【题型】解答题　【知识点】平面几何　【难度】easy
如图, 半圆 $O$ 的直径 $AB = 10$, 点 $C$ 在半圆 $O$ 上, $BC = 6$, $CH \perp AB$, 垂足为点 $H$, 点 $D$ 是弧 $AC$ 上一点。

(1) 若点 $D$ 是弧 $AB$ 的中点, 求 $\tan \angle DOC$ 的值；

(2) 连接 $BD$ 交线段 $OC$ 于点 $E$, 交 $CH$ 于点 $F$, 设 $OE = m$。

\textcircled{\scriptsize 1} 用含 $m$ 的代数式表示线段 $CF$ 的长；

\textcircled{\scriptsize 2} 分别以点 $O$ 为圆心 $OE$ 为半径, 点 $C$ 为圆心 $CF$ 为半径作圆, 当这两个圆相交时, 求 $m$ 取值范围。
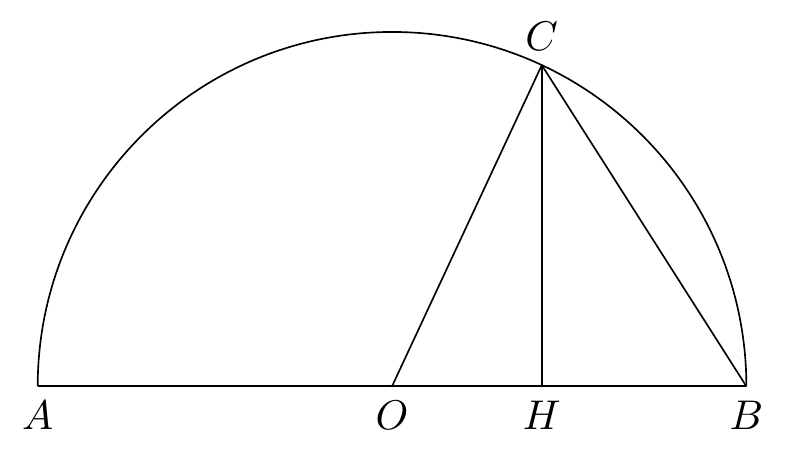
【解答】
解：(1) 连接 $DO$,

$\because$ 点 $D$ 是弧 $AB$ 的中点, $AB$ 是直径,

$\therefore OD \perp AB$,

$\because \angle CHB = \angle DOB = 90^\circ$, $OD // CH$,

$\therefore \angle DOC = \angle OCH$,

过点 $O$ 作 $OM \perp BC$, 垂足为点 $M$,

由垂径定理, $BM = \frac{1}{2} BC = 3$,

在 $\text{Rt}\triangle BOM$ 中, $BM = 3$, $OM = 4$, $OB = 5$,

$\therefore \sin \angle OBC = \frac{4}{5}$, $\cos \angle OBC = \frac{3}{5}$,

在 $\text{Rt}\triangle BCH$ 中, $CH = BC \cdot \sin \angle OBC = \frac{24}{5}$,

$\therefore BH = BC \cdot \cos \angle OBC = \frac{18}{5}$, $OH = OB - BH = \frac{7}{5}$,

$\therefore \tan \angle DOC = \tan \angle OCH = \frac{OH}{CH} = \frac{7}{24}$；

(2) \textcircled{\scriptsize 1} 作 $HG // OC$ 交 $BD$ 于点 $G$,

得 $\frac{GH}{OE} = \frac{BH}{BO} = \frac{18}{25}$, $GH = \frac{18}{25}m$,

又 $\because HG // OC$,

$\frac{CF}{CH} = \frac{GH}{OH} = \frac{18m}{35}$,

$\therefore CF = \frac{600 - 120m}{125 - 7m}$；

\textcircled{\scriptsize 2} 设 $\odot O$ 的半径 $OE = m$, $\odot C$ 的半径 $CF = \frac{600 - 120m}{125 - 7m}$, 圆心距 $OC = 5$,

当两圆内切时, $\left| m - \frac{600 - 120m}{125 - 7m} \right| = 5$,

由于 $0 < m < 5$, $0 < \frac{600 - 120m}{125 - 7m} < 5$,

所以两圆不可能内切。

当两圆外切时, $m + \frac{600 - 120m}{125 - 7m} = 5$,

解得 $m_1 = \frac{5}{7}$, $m_2 = 5$,

所以当两圆相交时, $\frac{5}{7} < m < 5$。

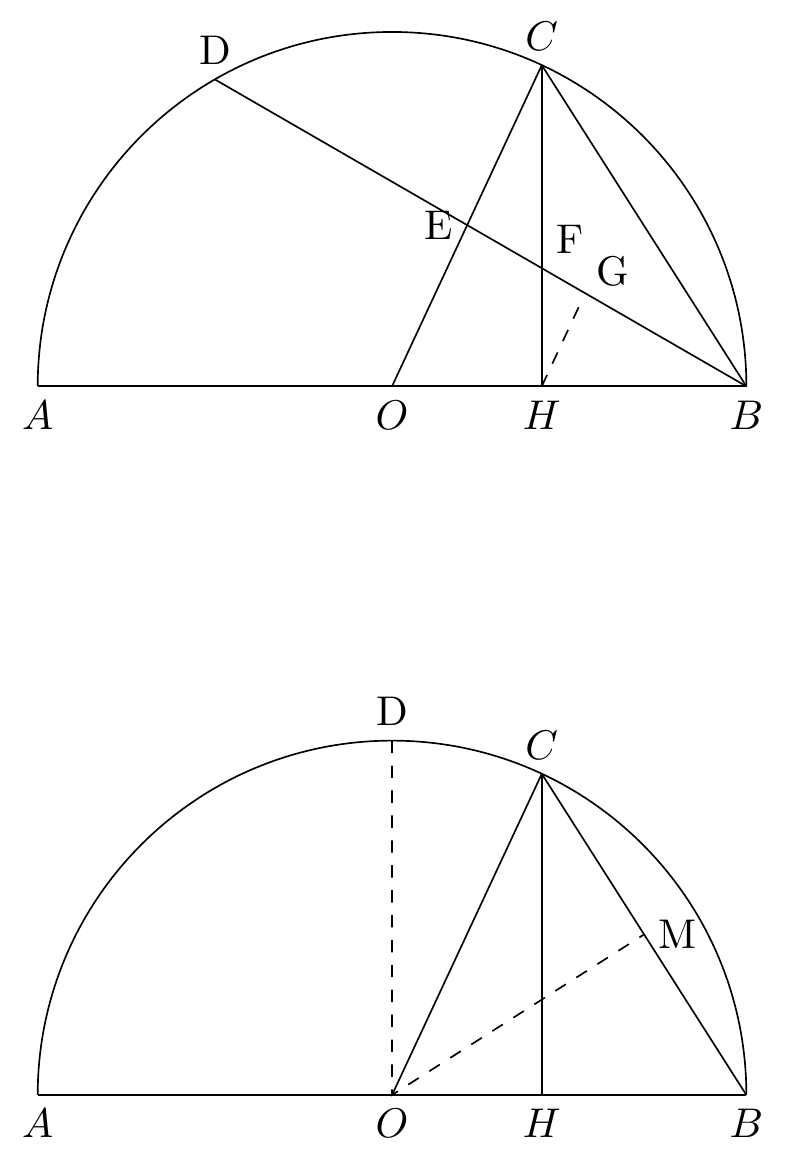